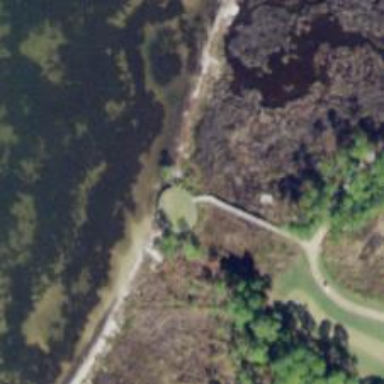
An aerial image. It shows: Path for both road and golf.